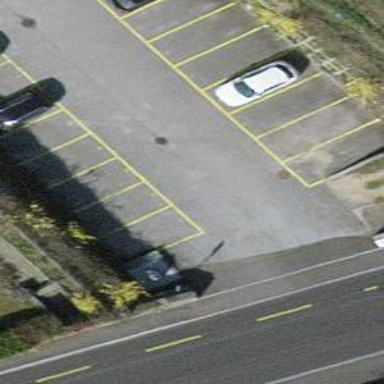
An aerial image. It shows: Street-side parking area.